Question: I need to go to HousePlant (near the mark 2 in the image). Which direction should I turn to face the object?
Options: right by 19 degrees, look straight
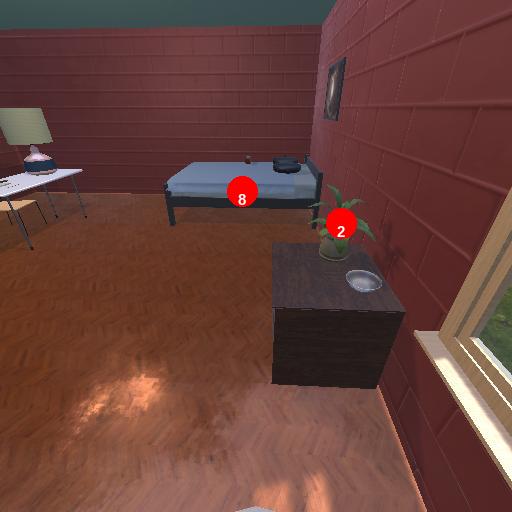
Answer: right by 19 degrees